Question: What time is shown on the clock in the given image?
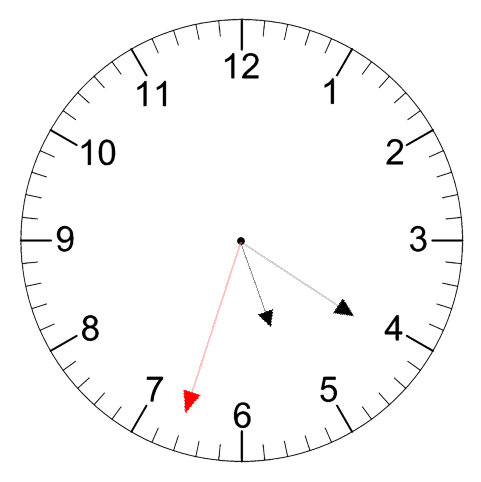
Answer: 05:20:33